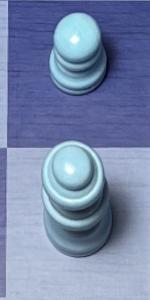
Label: Queen_White